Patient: sex M, age 58
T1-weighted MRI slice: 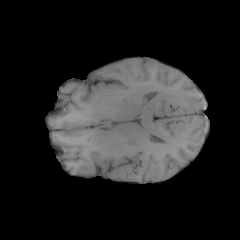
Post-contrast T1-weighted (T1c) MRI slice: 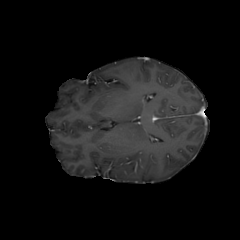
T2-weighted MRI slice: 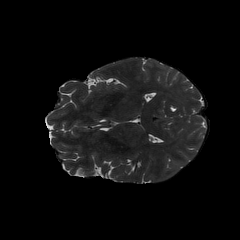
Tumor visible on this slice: no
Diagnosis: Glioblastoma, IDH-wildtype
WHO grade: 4